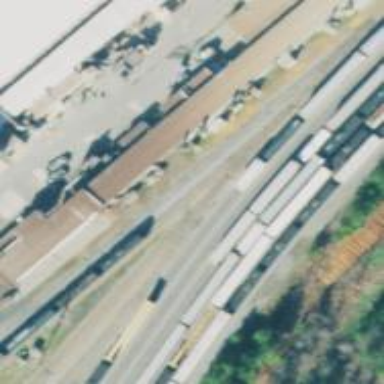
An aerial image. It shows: Rail spur service.